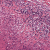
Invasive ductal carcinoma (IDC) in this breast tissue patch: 0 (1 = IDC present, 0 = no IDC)